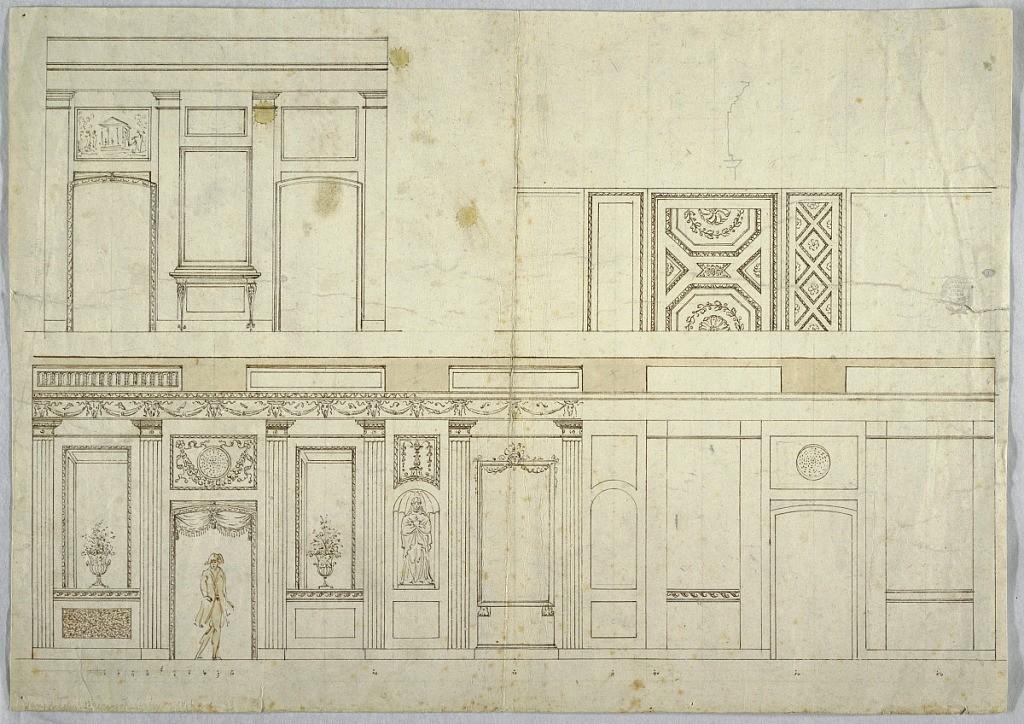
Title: Design for an Interior
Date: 1800–1820
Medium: Pen and ink, brush and wash on paper
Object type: Drawing
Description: Elevations of a room. At top, two doors flank a console table and mirror. Left door had an overdoor painting with a temple in a landscape. To the right, detail for a ceiling. At bottom, elevation with man in a bicorne. Between pilasters are niches in which floral vases stand. Frieze decorated with bucranium and swags.